Field crop: maize
Growth stage: 2
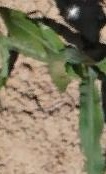
Species: maize